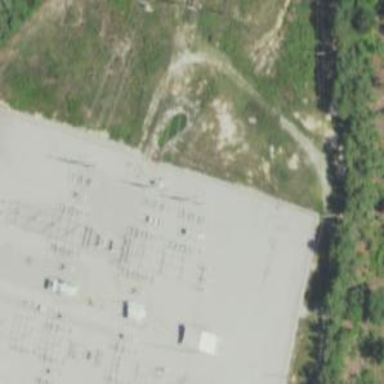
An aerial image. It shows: Switch for power supply.